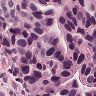
Metastatic tissue present: yes